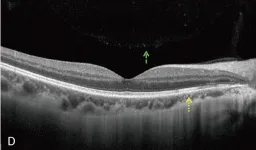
OS. Show similar hyperreflective materials OU (yellow dot arrow), and . Vitreous hyperreflective foci OD [, green dash arrow.
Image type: ophthalmic_imaging (oct)